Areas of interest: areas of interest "Shaoxing City Public Security Bureau Expressway Traffic Police Brigade Fourth Detachment"
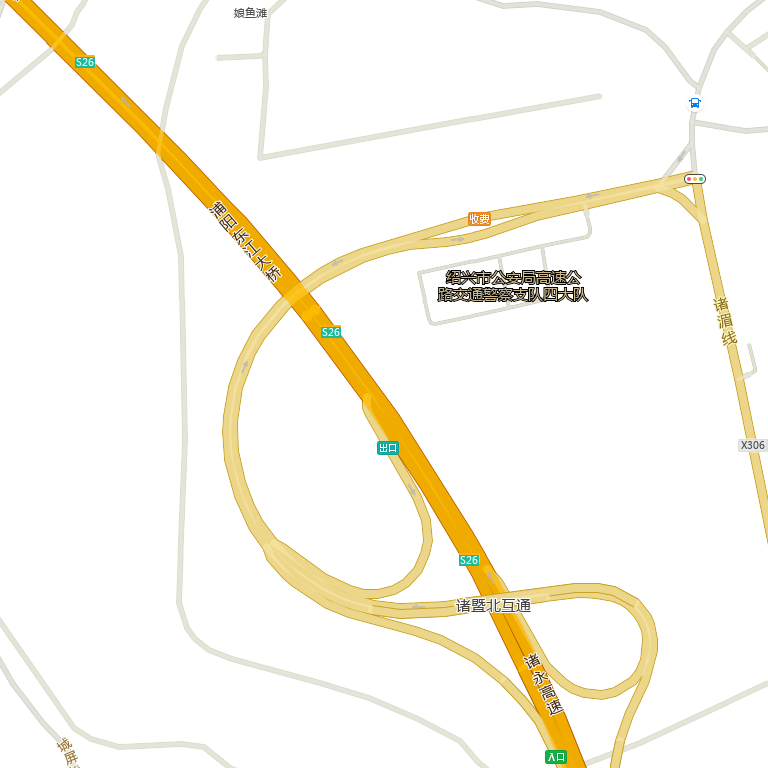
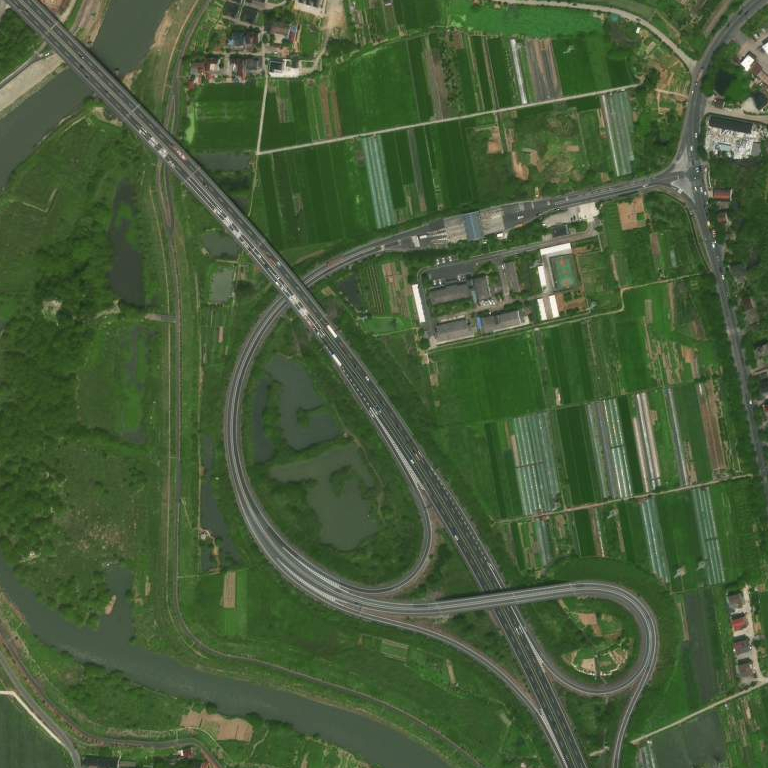